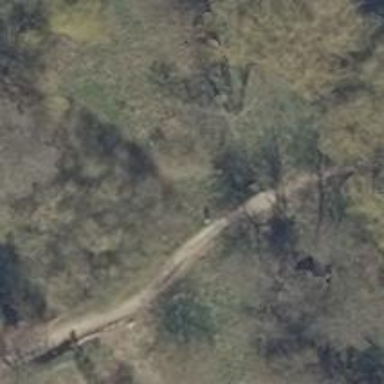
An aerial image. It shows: Path on the ground.